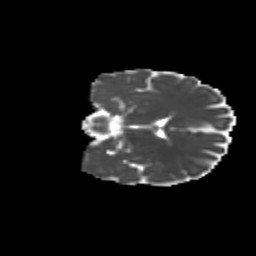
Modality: MD
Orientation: coronal
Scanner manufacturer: siemens
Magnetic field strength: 3 T
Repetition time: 9.2 s
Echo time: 0.084 s